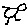
Label: bird